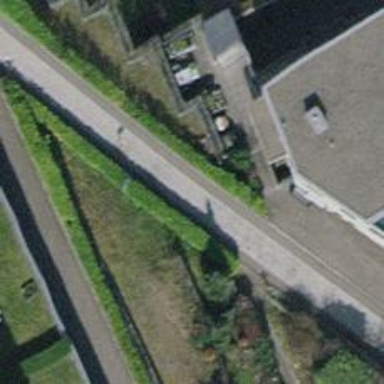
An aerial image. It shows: Footway made of paving stones.